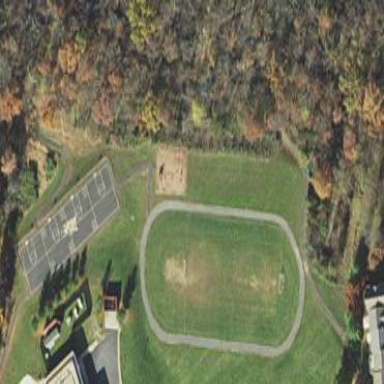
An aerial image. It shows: Asphalt track for athletics on leisure land.